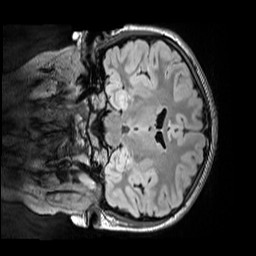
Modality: FLAIR
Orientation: coronal
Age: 11
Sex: female
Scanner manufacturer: siemens
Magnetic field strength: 3 T
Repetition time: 5 s
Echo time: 0.388 s